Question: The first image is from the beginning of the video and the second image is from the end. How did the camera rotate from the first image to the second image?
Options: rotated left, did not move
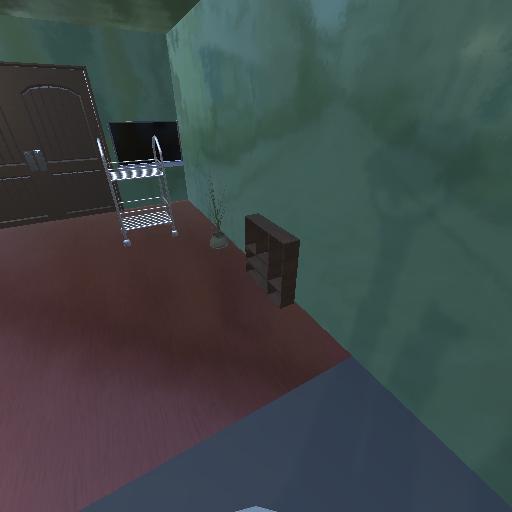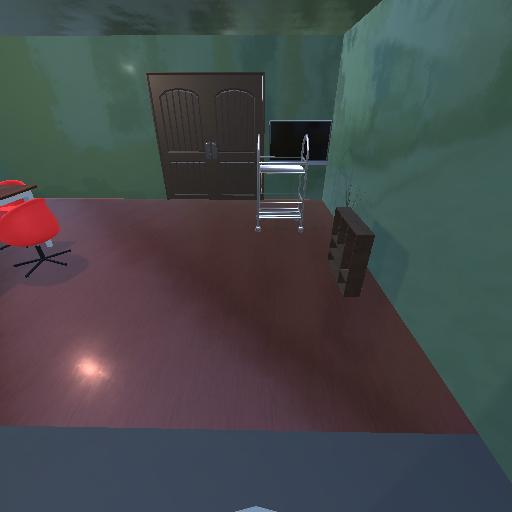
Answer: rotated left